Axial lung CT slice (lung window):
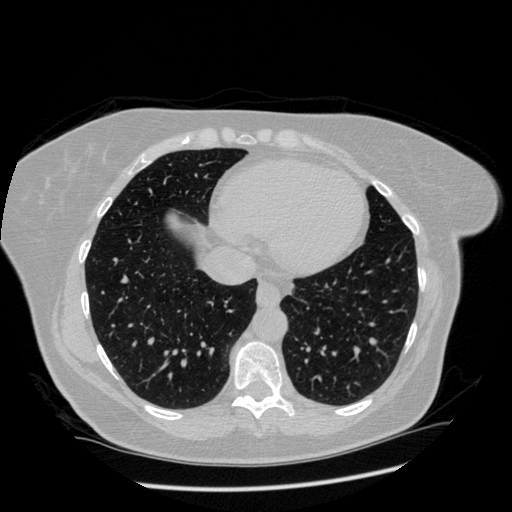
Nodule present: no